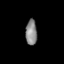
Tissue: lung
Cell type: Endothelial cells
Senescence score: 0.5451
Nuclear area (px): 288
Mean DAPI intensity: 134.281